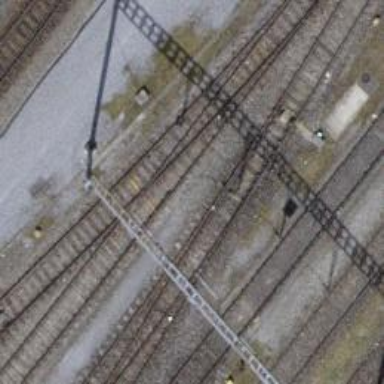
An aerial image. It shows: Railway yard with one track. The railway is electrified with contact line.